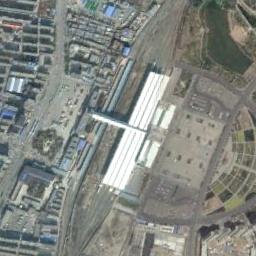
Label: railway_station